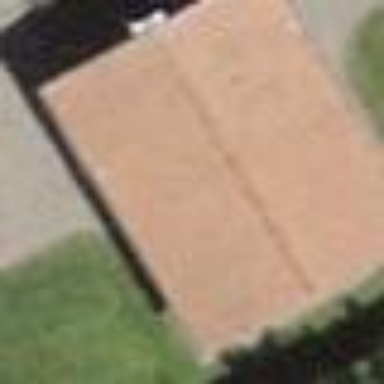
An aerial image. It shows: Shed.